Field crop: tomato
Growth stage: 1
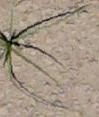
Species: cyperus